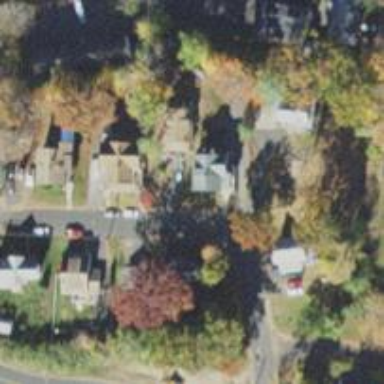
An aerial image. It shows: Residential road.